Interaction volume radius: 10 \u00c5
Interaction volume height: 20 \u00c5
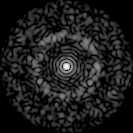
Disorder parameter: 0.8403